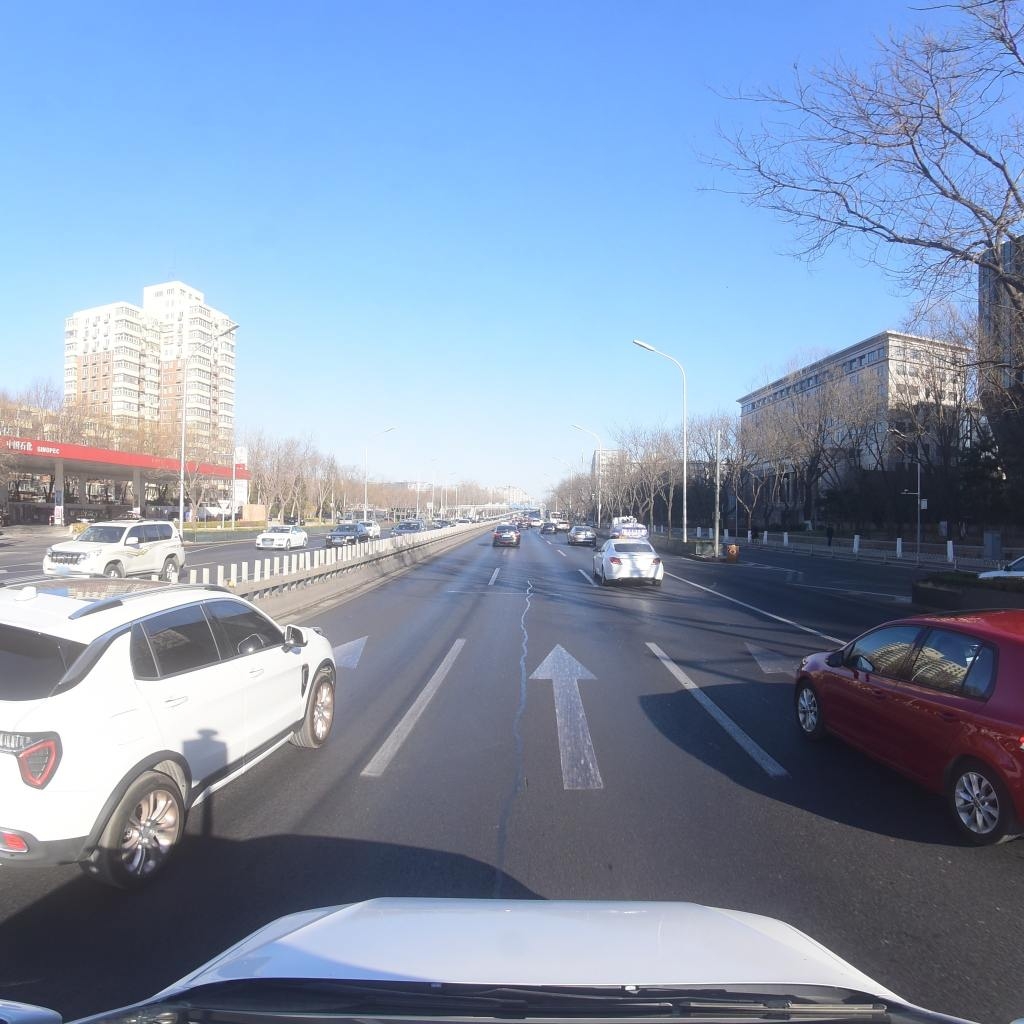
Region: Xicheng
Road damage annotations: longitudinal patch, transverse patch